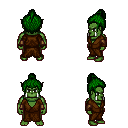
a pixel art fantasy rpg character, male body template, orc, green skin, brown robe, metal pants, green short topknot hairstyle, leather bracers, four views (front, back, left, right), 2x2 character sprite sheet, small pixel art, hard edges, no anti-aliasing